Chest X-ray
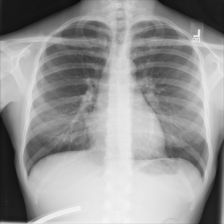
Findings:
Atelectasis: negative
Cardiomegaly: negative
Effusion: negative
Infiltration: negative
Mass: negative
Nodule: negative
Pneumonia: negative
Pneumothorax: negative
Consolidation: negative
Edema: negative
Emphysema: negative
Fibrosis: negative
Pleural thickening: negative
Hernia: negative